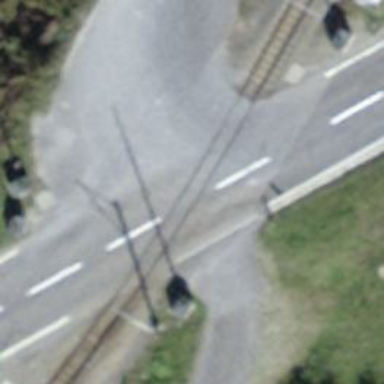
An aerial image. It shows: Narrow-gauge railway with single track. The railway is electrified with contact line.